Brain MRI, t1w sequence, axial 2D slice.
Patient: age 40, sex F, weight 78 kg, height 1.78 m
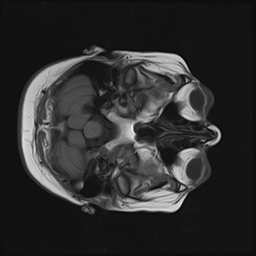